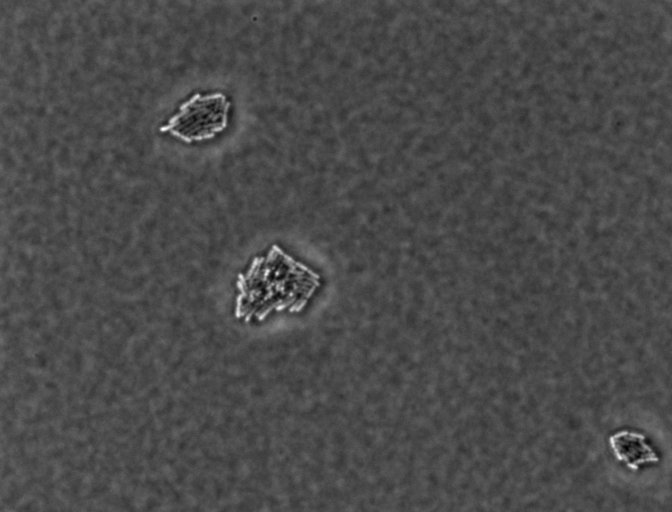
Escherichia coli 1612